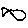
Label: fish